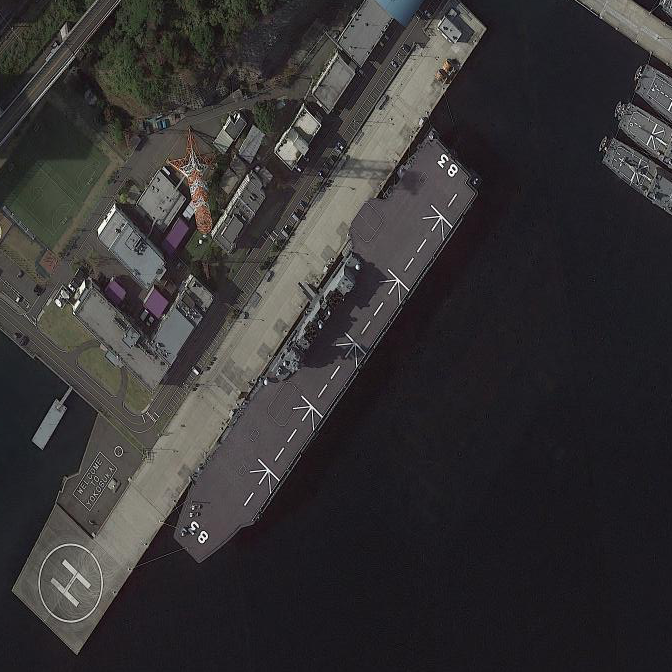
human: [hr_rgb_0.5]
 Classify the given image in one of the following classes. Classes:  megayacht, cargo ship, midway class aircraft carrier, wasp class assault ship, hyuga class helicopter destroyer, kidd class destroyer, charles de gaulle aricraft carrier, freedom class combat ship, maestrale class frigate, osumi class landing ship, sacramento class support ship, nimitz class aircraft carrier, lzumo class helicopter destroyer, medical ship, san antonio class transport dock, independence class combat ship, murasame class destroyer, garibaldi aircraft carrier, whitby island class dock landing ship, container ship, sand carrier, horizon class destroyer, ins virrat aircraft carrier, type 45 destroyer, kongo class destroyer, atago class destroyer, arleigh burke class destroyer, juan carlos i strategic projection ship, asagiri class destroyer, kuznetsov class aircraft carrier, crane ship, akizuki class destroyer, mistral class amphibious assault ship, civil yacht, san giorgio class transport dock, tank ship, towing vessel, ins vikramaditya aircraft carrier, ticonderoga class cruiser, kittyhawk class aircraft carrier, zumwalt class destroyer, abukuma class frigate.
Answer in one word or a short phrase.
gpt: Lzumo class helicopter destroyer